Field crop: maize
Growth stage: 2
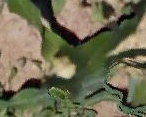
Species: maize